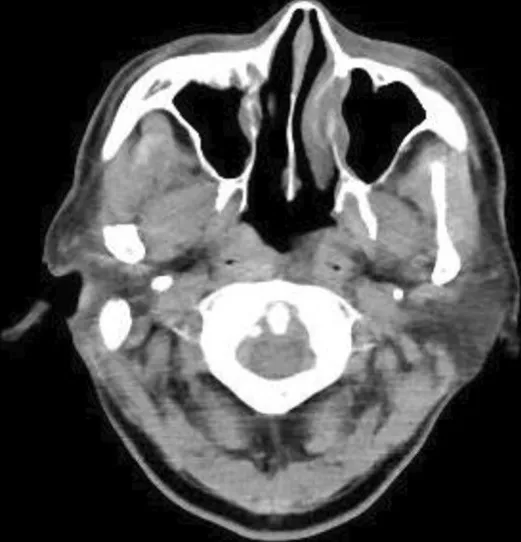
(B) Tumor remission after radiotherapy followed by nivolumab and ipilimumab therapy.
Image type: radiology (ct)